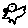
Label: bird